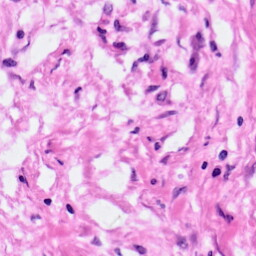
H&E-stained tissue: Pancreatic